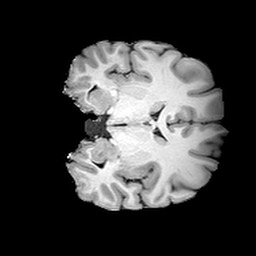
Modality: T1w
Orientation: coronal
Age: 24
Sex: female
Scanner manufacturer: siemens
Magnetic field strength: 3 T
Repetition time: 2 s
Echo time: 0.0024 s